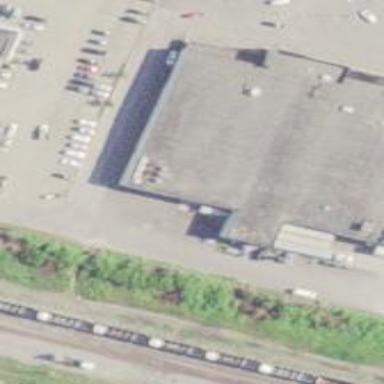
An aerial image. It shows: Retail building housing supermarket.